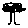
Label: tree